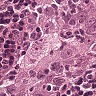
Metastatic tissue present: yes